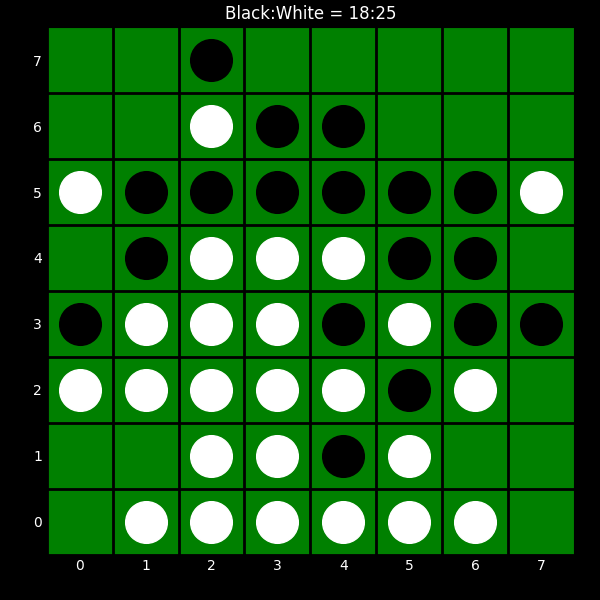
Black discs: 18
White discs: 25